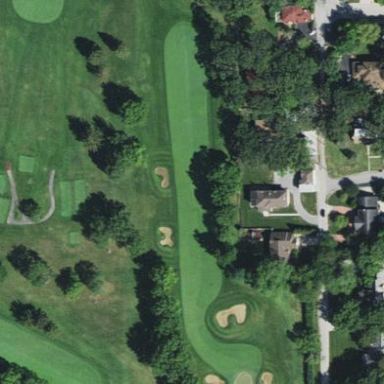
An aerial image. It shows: Well-maintained grassy area designated as golf fairway for the sport of golf. The grass is neatly mown.